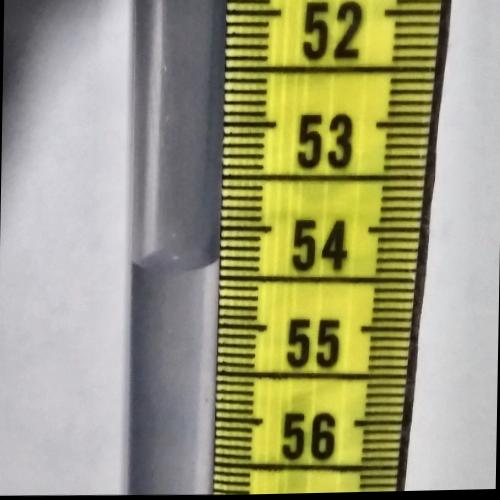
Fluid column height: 54.4 cm